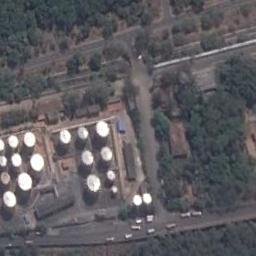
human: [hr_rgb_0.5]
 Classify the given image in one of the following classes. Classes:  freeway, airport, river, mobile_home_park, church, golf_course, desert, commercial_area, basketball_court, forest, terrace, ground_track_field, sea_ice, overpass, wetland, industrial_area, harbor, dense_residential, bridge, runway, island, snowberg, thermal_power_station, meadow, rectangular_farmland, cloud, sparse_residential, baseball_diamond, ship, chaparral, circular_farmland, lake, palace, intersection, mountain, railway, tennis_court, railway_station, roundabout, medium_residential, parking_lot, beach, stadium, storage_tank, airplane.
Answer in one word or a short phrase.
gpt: storage_tank